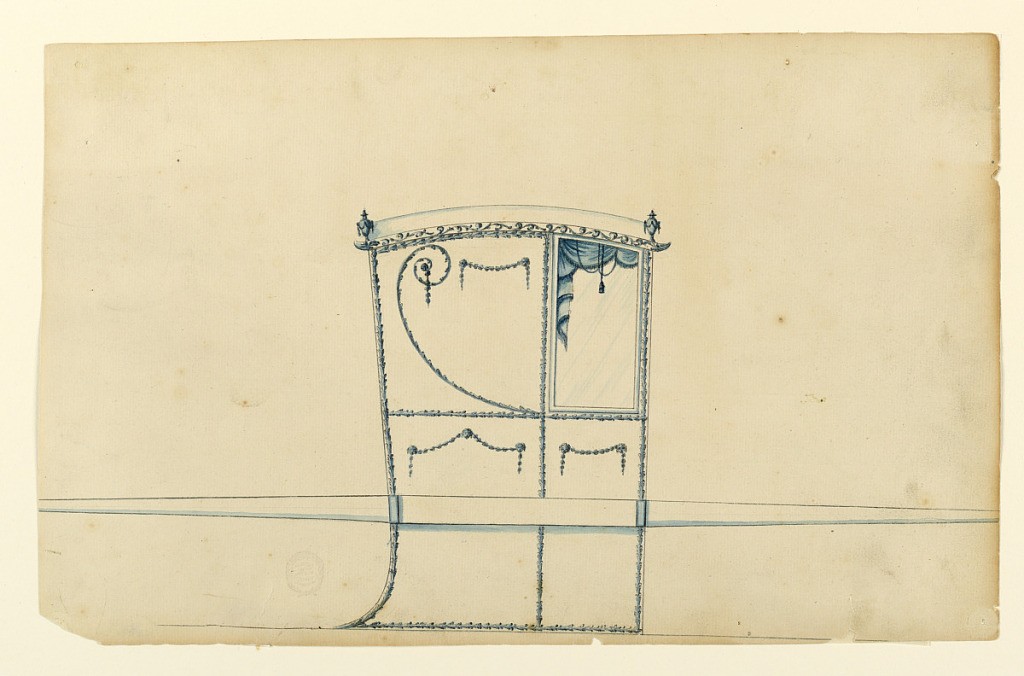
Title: Design for a sedan chair
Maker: J. Whatman
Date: ca. 1780
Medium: Black chalk, pen and ink, brush and blue water color on paper.
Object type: Drawing
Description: Shown in profile turned toward right.  Urns are at the upper corners.  The panel beside the window is decorated with a scroll and a garland lying upon masks.   The similar motifs decorate the lower panels.